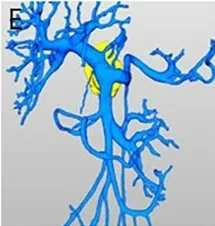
(A-I) The enhanced Computed Tomography (CT) and three-dimensional reconstruction performance and the intraoperative situation of case 3.
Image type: radiology (ct)